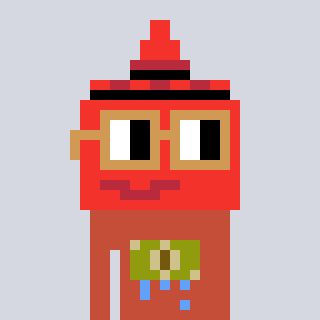
a pixel art character with square brown glasses, a ketchup-shaped head and a rust-colored body on a cool background